Interaction volume radius: 5 \u00c5
Interaction volume height: 30 \u00c5
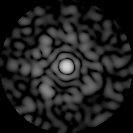
Disorder parameter: 0.7677